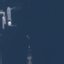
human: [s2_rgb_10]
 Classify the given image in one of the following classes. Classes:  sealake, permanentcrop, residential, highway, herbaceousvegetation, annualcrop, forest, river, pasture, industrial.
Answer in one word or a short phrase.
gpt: SeaLake